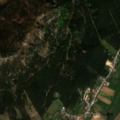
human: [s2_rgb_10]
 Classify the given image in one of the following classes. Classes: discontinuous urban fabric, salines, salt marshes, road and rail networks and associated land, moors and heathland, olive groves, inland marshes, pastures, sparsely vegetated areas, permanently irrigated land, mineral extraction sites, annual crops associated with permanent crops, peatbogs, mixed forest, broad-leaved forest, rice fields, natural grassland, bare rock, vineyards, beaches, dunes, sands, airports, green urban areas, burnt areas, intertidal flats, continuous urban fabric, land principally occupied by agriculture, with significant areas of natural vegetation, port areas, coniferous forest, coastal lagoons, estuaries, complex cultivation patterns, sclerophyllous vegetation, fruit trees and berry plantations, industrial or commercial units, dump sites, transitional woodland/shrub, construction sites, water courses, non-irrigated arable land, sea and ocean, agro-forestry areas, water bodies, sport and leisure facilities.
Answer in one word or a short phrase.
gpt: discontinuous urban fabric, complex cultivation patterns, broad-leaved forest, coniferous forest, mixed forest, sparsely vegetated areas